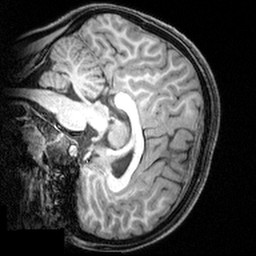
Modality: T1w
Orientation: sagittal
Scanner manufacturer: siemens
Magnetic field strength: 3 T
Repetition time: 1.9 s
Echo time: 0.00397 s